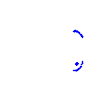
Particle: proton